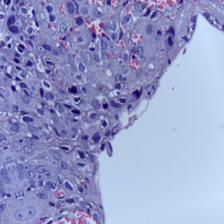
Diagnosis: OSCC